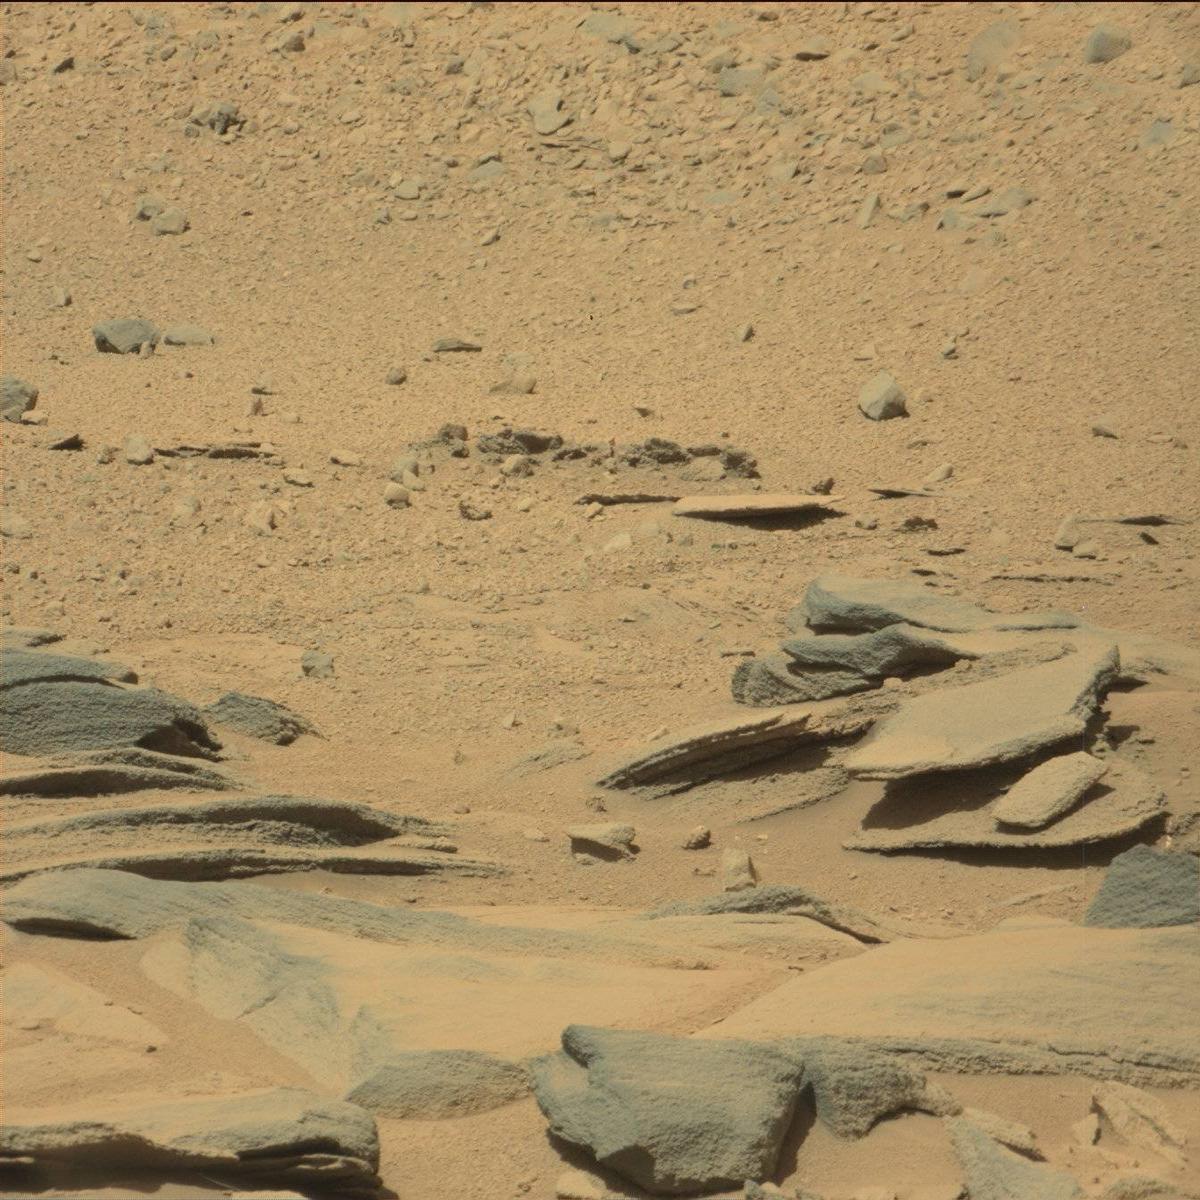
Terrain classes present: Bedrock, Rock, Sand / Soil